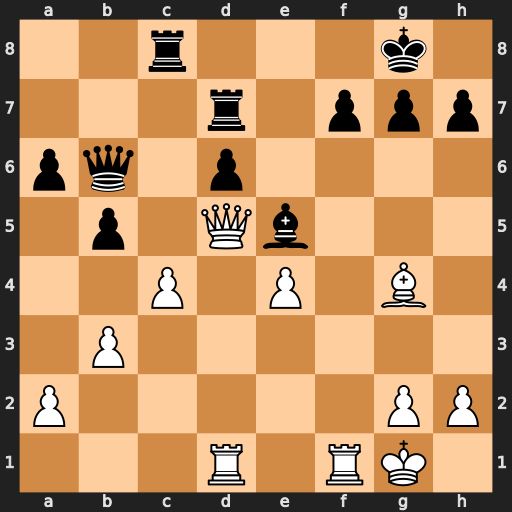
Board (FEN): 2r3k1/3r1ppp/pq1p4/1p1Qb3/2P1P1B1/1P6/P5PP/3R1RK1
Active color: w
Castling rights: -
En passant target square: -
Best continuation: Kh1 Rc5 Qe6 fxe6 Bxe6+ Rf7 Rxf7